Interaction volume radius: 10 \u00c5
Interaction volume height: 25 \u00c5
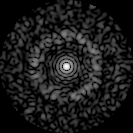
Disorder parameter: 0.8396